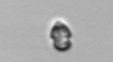
Label: Heterocapsa_rotundata